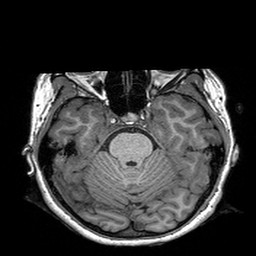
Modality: T1w
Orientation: coronal
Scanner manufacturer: siemens
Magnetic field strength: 3 T
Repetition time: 2.3 s